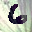
Label: 6